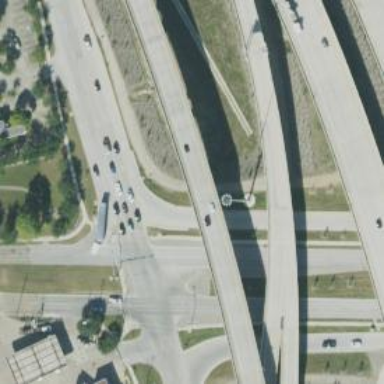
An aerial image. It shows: Secondary link road.